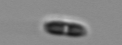
Label: pennate